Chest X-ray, PA view. Patient: 56 years old, sex M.
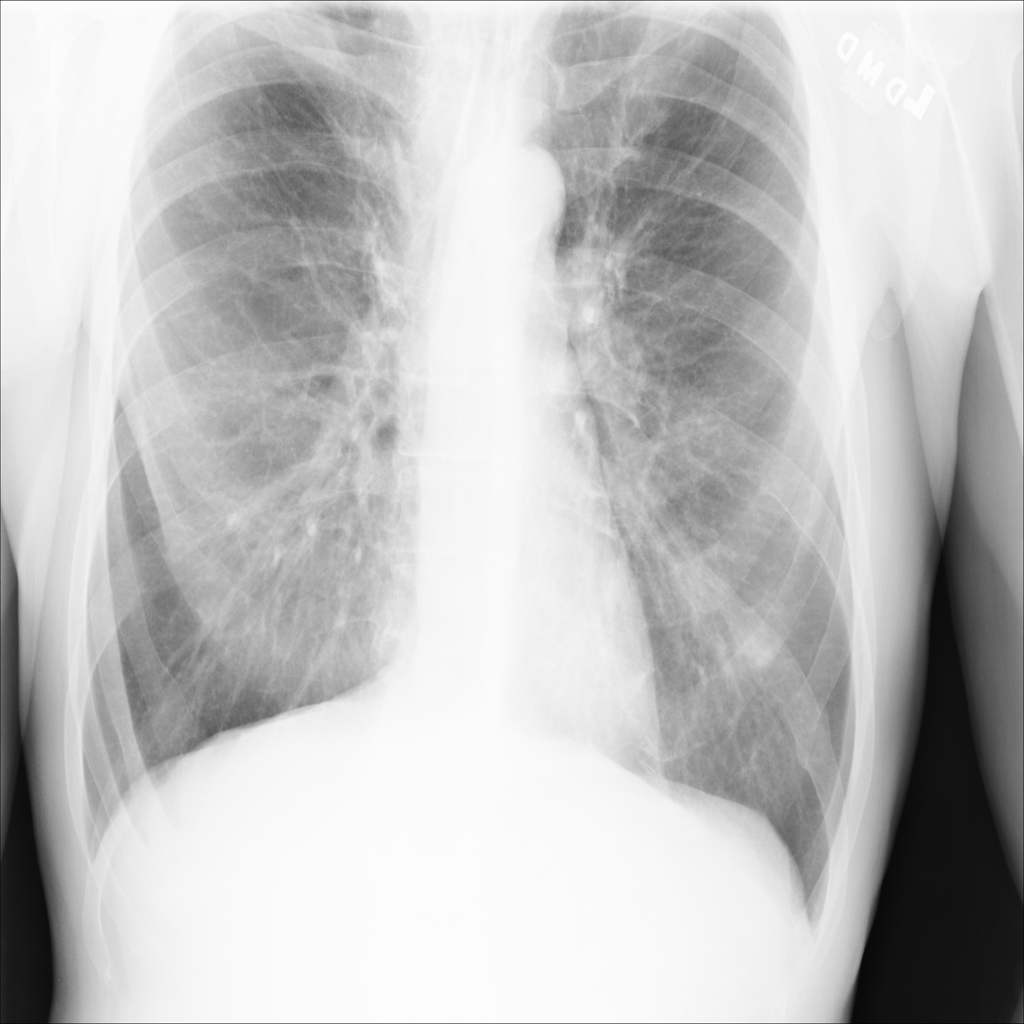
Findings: No Finding